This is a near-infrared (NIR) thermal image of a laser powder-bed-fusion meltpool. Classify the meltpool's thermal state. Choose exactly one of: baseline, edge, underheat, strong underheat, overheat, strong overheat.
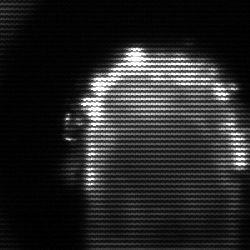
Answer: baseline